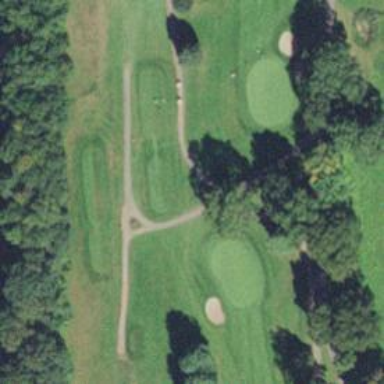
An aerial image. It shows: Service road used as golf cart path.